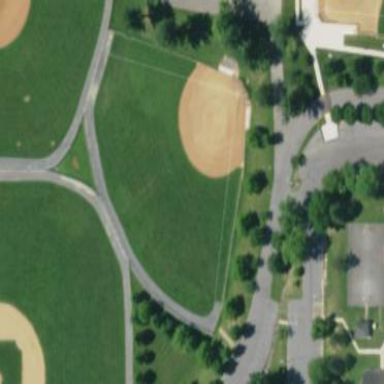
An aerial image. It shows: Baseball pitch for leisure and sports activities.